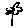
Label: flower